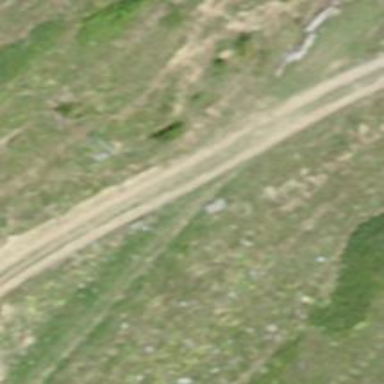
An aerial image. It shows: Compacted track road with grade3 tracktype.